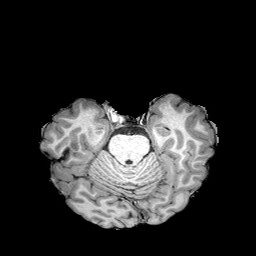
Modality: T1w
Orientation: coronal
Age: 20
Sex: male
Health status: healthy